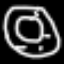
Label: donut